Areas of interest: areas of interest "Home Furnishing and Building Materials Market"
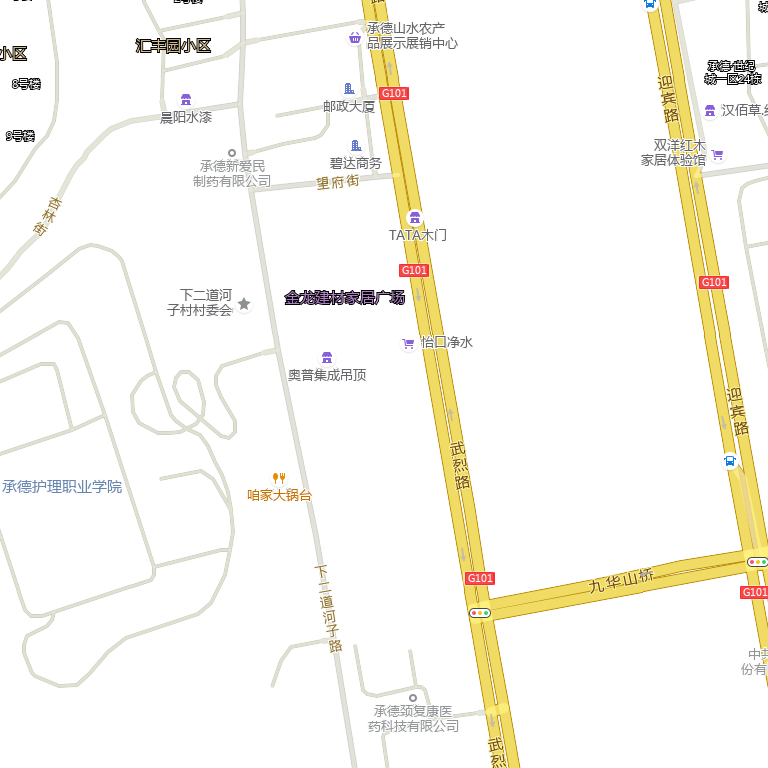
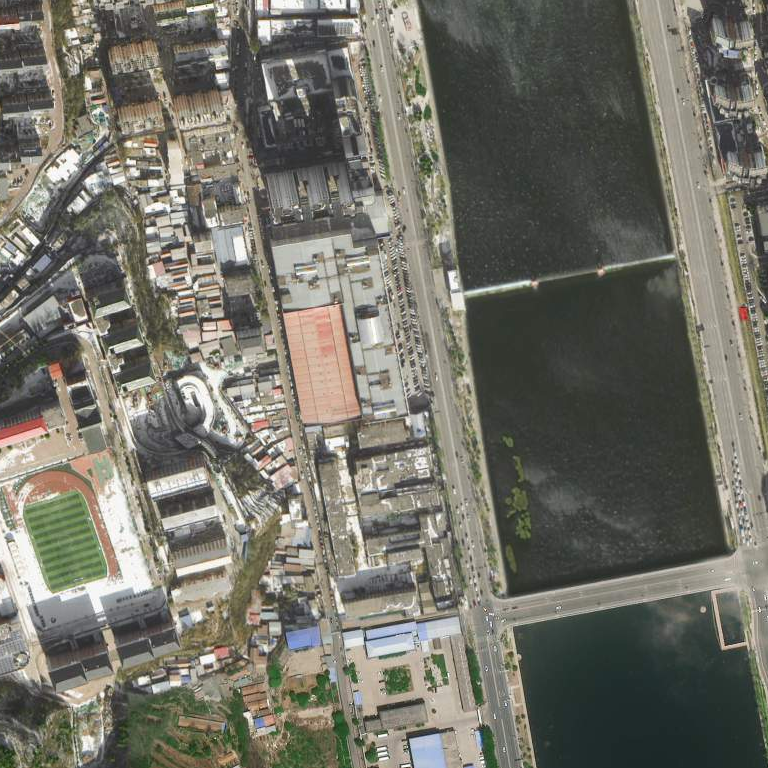